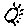
Label: sun